Interaction volume radius: 5 \u00c5
Interaction volume height: 35 \u00c5
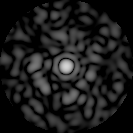
Disorder parameter: 0.8838